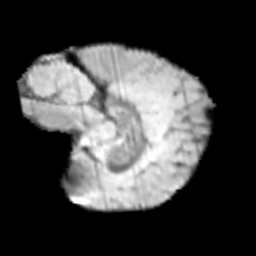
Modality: T2w
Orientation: sagittal
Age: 10
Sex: male
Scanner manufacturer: siemens
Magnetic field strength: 3 T
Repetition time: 3.8 s
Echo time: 0.07 s